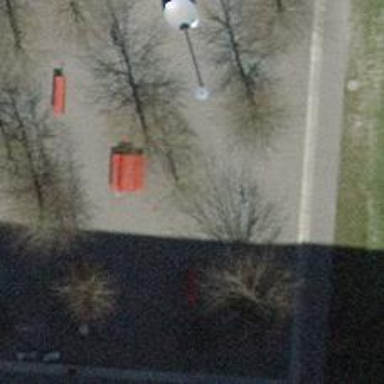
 Fagus genus."